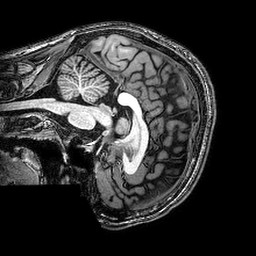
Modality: T1w
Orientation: sagittal
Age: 24
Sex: male
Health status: healthy
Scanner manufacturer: philips
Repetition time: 0.00825 s
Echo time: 0.0038 s